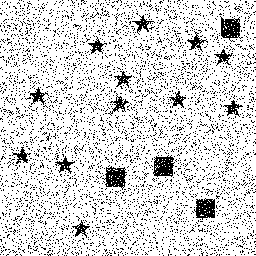
Squares: 4
Triangles: 0
Stars: 12
Total shapes: 16